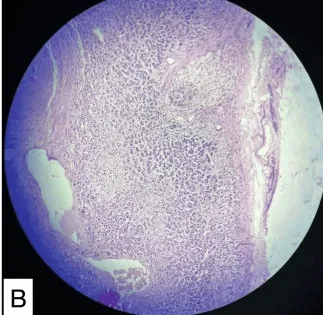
(B) 10x magnification of the excised cyst wall. The cyst wall was lined by flattened endothelial cells with focal hemorrhages and the adrenal parenchyma was seen.
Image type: pathology (h&e)